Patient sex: M
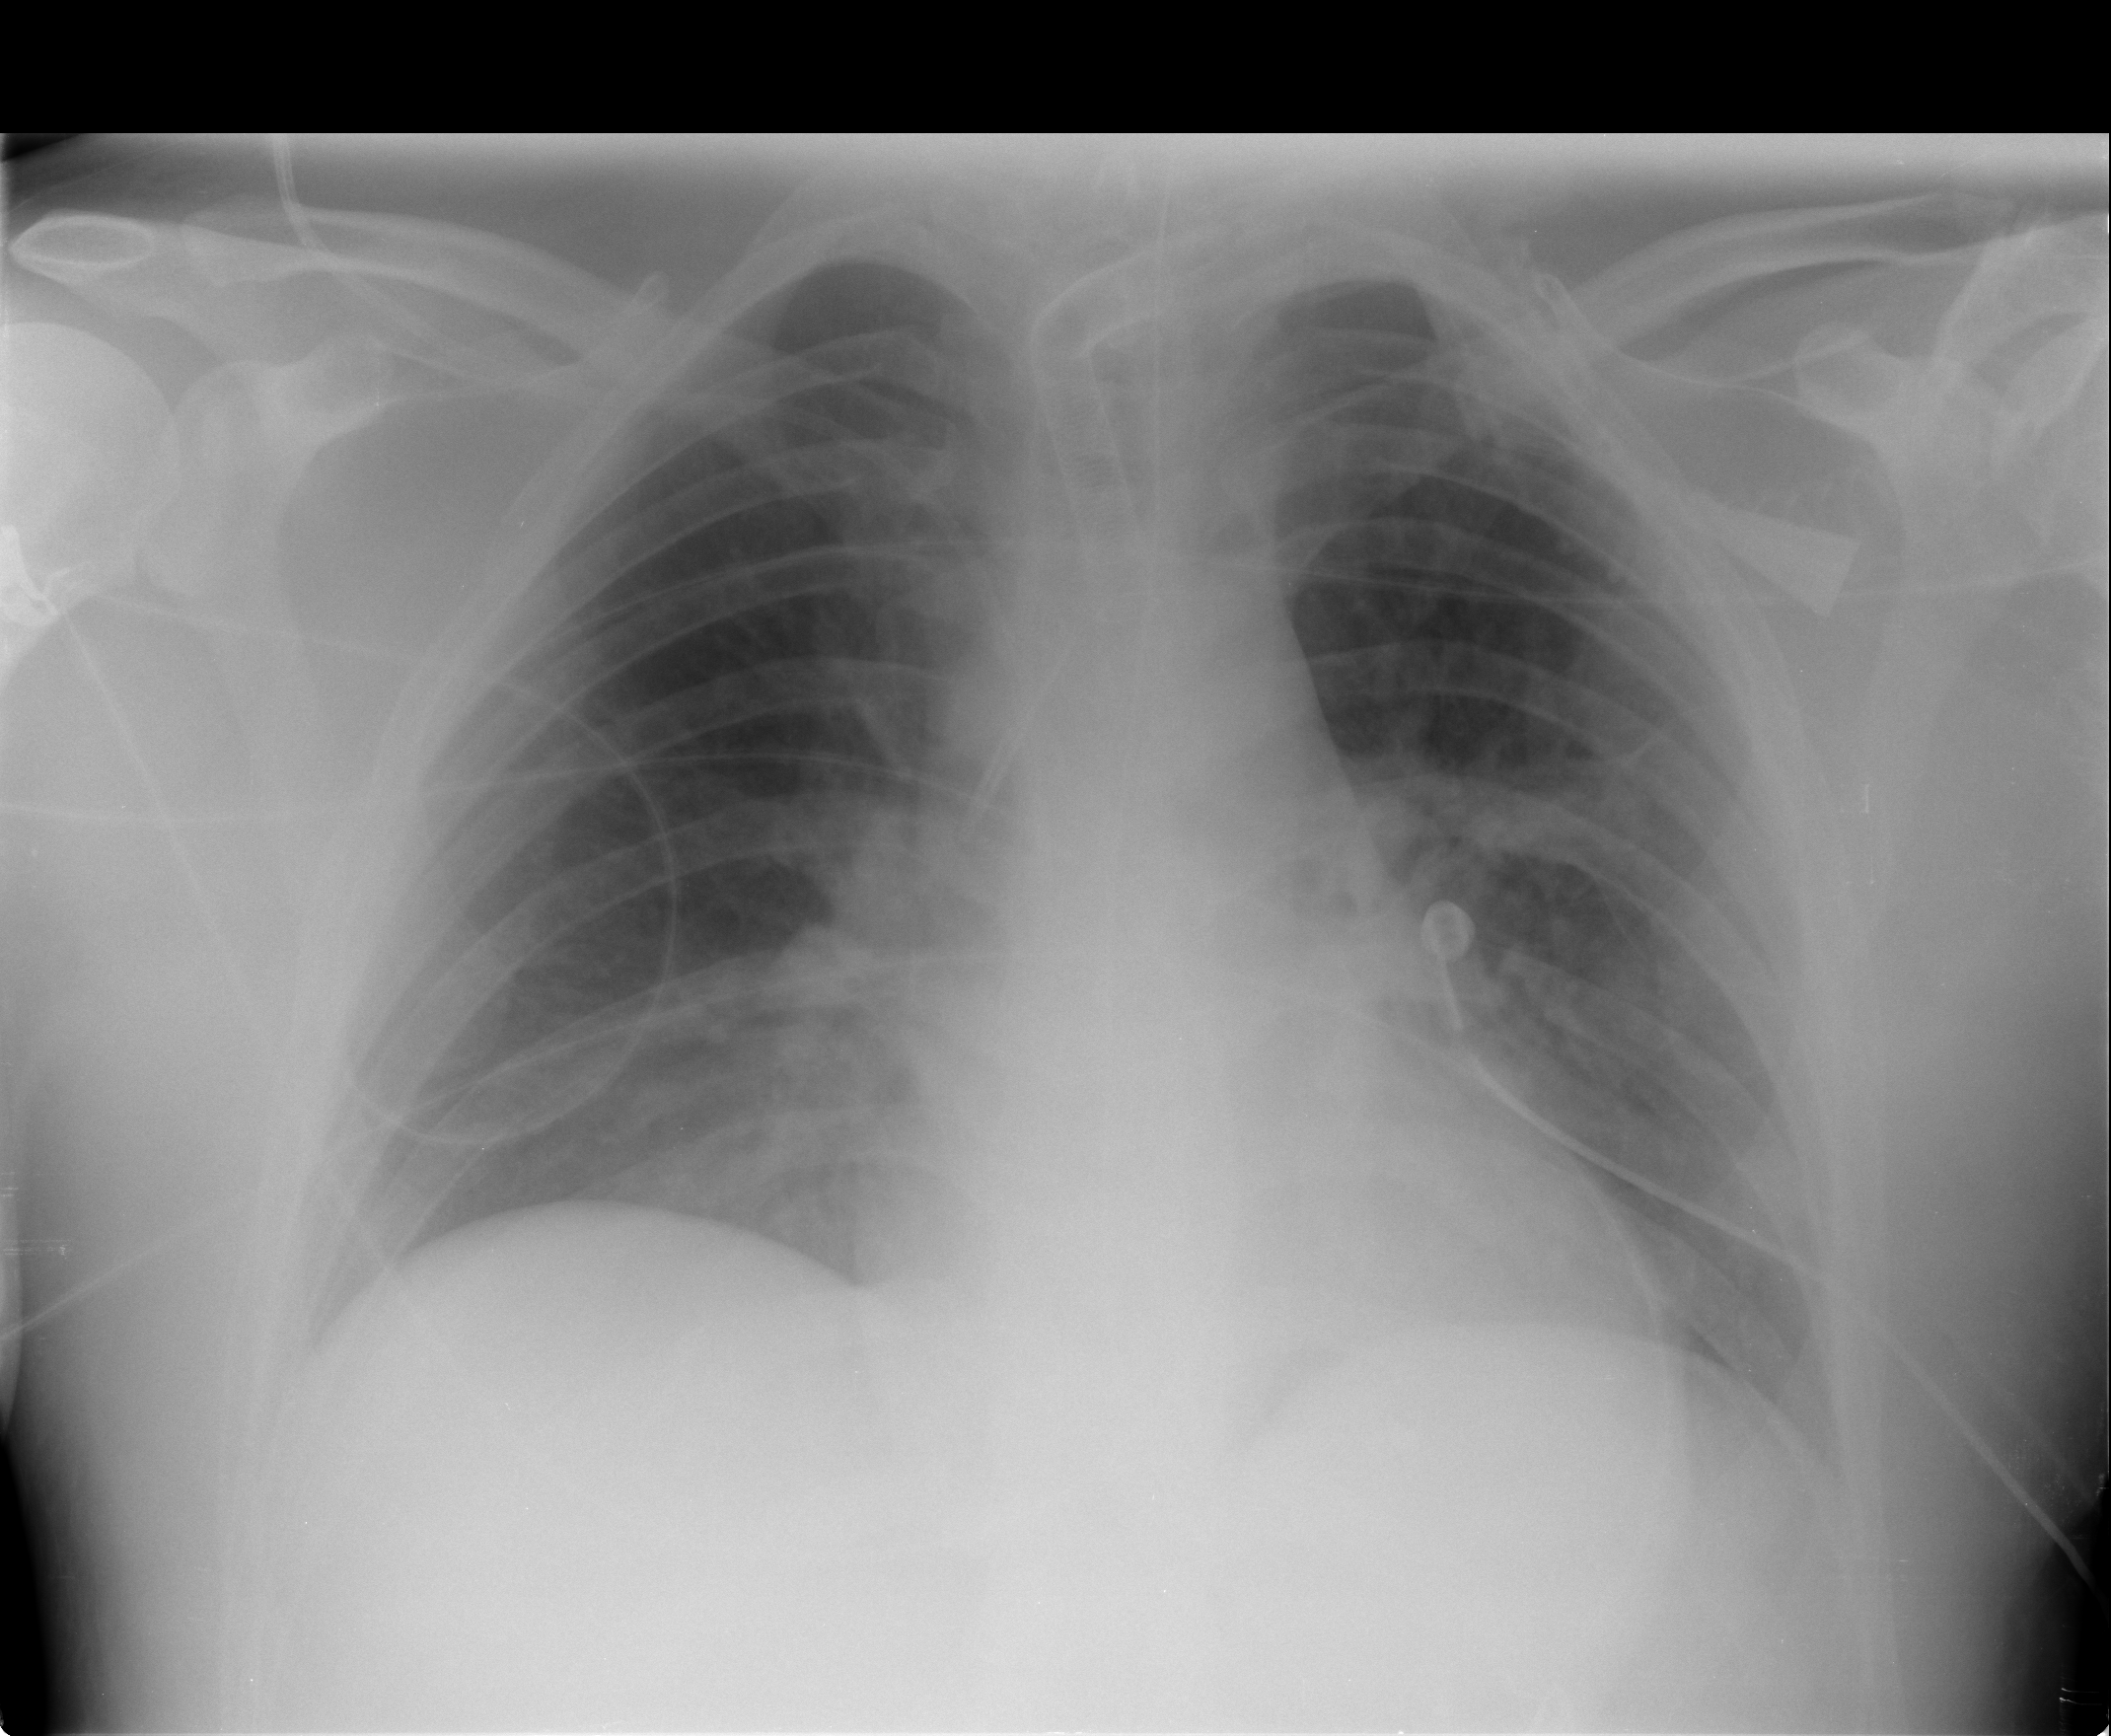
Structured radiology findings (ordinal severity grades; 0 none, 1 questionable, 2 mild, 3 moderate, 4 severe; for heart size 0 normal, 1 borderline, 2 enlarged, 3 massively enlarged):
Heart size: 0
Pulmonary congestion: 2
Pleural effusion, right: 0
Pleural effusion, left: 1
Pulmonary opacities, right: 0
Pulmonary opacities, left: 2
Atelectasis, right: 0
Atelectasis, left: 2